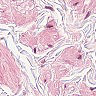
Metastatic tissue present: no